Field crop: maize
Growth stage: 2
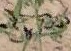
Species: atriplex